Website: walmart
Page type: newsletter-management
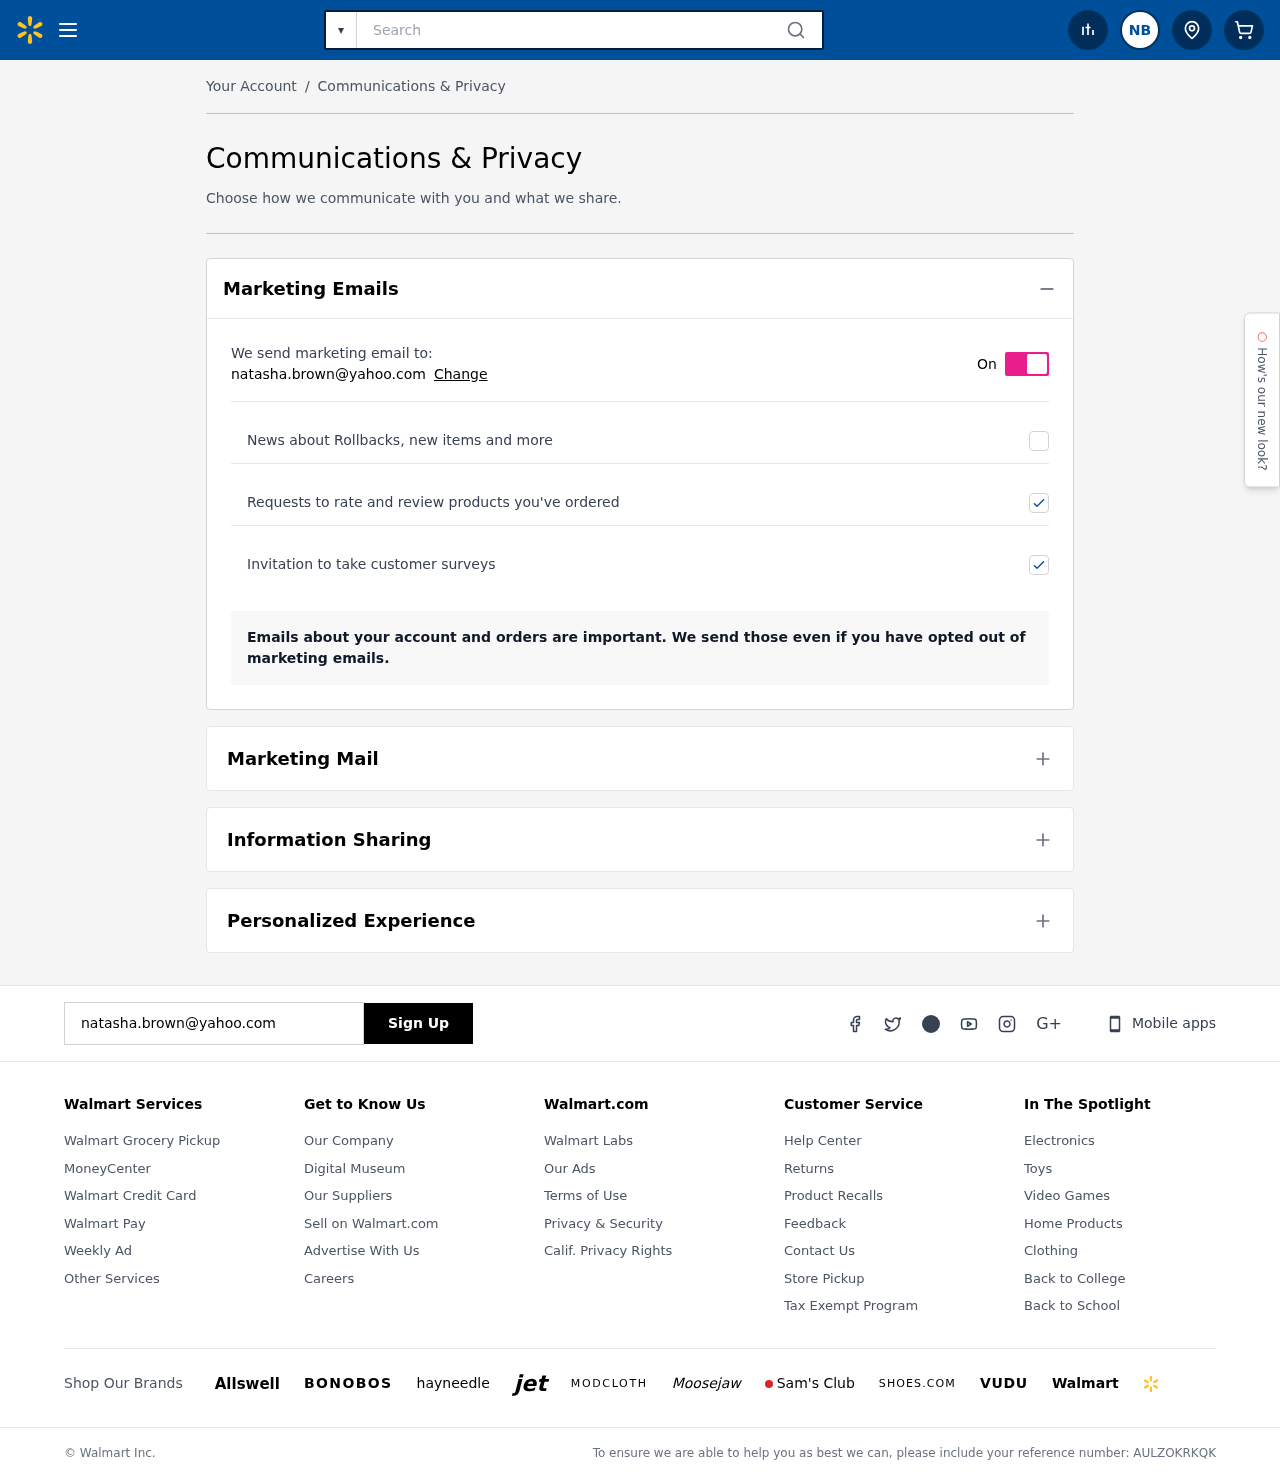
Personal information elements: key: PII_EMAIL
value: natasha.brown@yahoo.com
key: PII_INITIALS
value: NB
Search elements: key: HEADER_SEARCH
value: Search